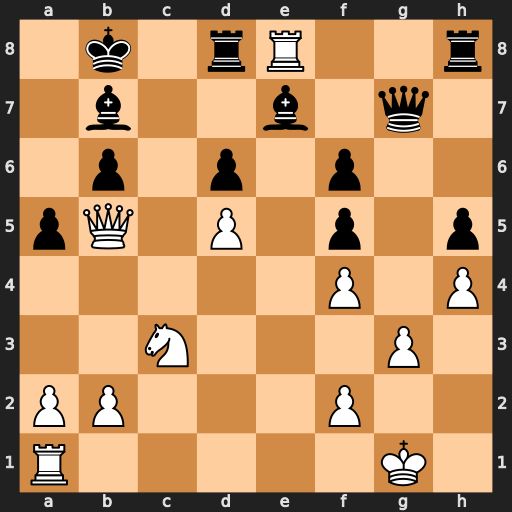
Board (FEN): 1k1rR2r/1b2b1q1/1p1p1p2/pQ1P1p1p/5P1P/2N3P1/PP3P2/R5K1
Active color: w
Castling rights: -
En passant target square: -
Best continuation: Qxb6 Rdxe8 Nb5 Bd8 Qa7+